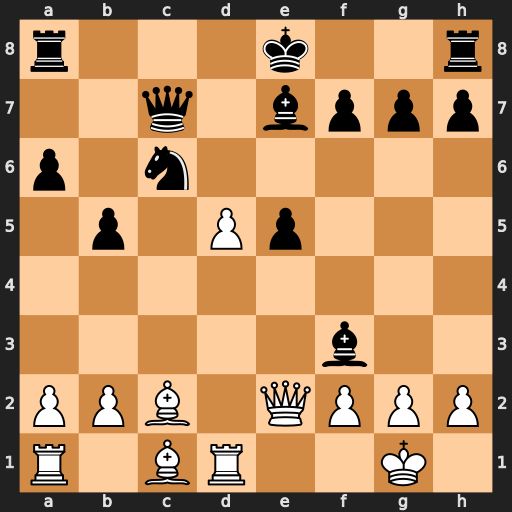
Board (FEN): r3k2r/2q1bppp/p1n5/1p1Pp3/8/5b2/PPB1QPPP/R1BR2K1
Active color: w
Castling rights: kq
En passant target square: -
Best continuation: Qxf3 Nd4 Rxd4 exd4 d6 Qxc2 Qxa8+